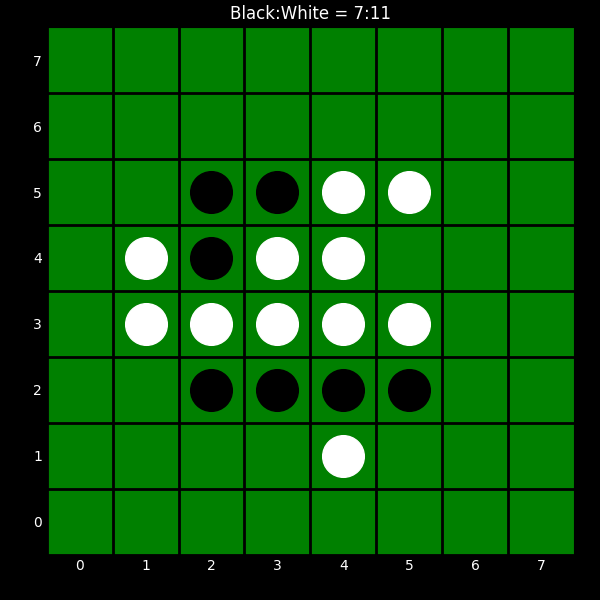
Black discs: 7
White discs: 11